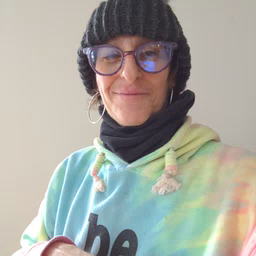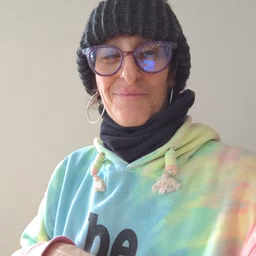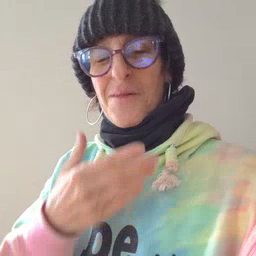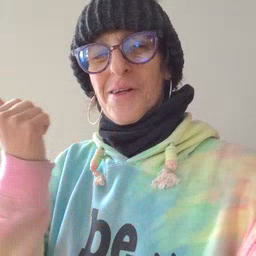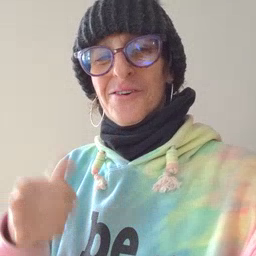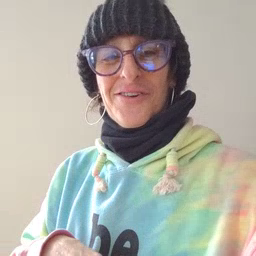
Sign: better